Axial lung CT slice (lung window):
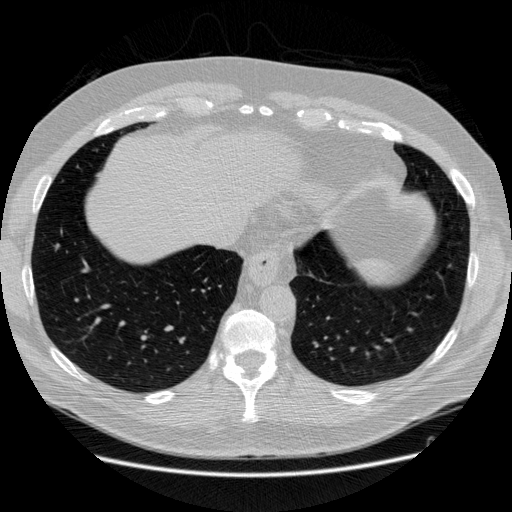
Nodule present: no